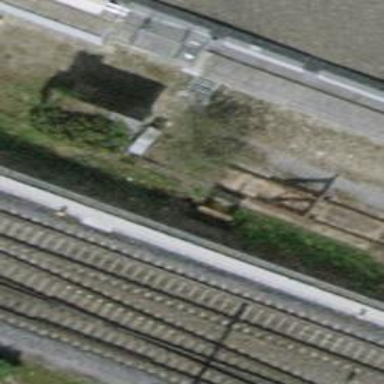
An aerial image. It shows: Railway buffer stop.